Question: Small question. My plist looks like:

On the screen there are two buttons (A, B) that trigger a detail view. I'm trying to check which choice the user makes like so:
'''
if ([self.question.answers objectAtIndex:0])//answer A?
{
//do some stuff
}
else if ([self.question.answers objectAtIndex:1])//Answer B?
{
//do some other stuff
}
'''
Any insight into why this doesn't work or a better way to make the distinction would be great! Currently both button A and B display the view controller for button A...
Thanks!
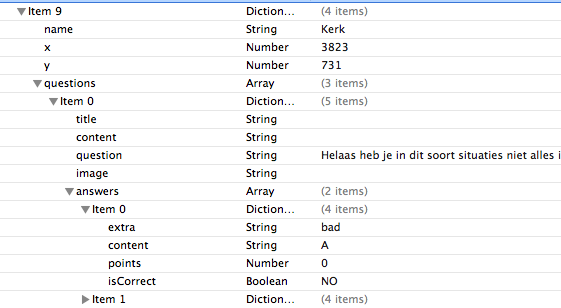
Answer: Your current if statement is equivalent to this:
'''
if ([self.question.answers objectAtIndex:0] != nil)//answer A?
{
//do some stuff
}
else if ([self.question.answers objectAtIndex:1] != nil)//Answer B?
{
//do some other stuff
}
'''
This will always take the first branch as long as your 'answers' array has a first object.
When the user taps Button A or B the corresponding answer should be assigned as a property to your detail view controller. Then inside the detail view controller you can check with something like this, where 'selectedAnswer' is the property of your detail view controller:
'''
if (self.selectedAnswer == [self.question.answers objectAtIndex:0])//answer A?
{
//do some stuff
}
else if (self.selectedAnswer == [self.question.answers objectAtIndex:1])//Answer B?
{
//do some other stuff
}
'''